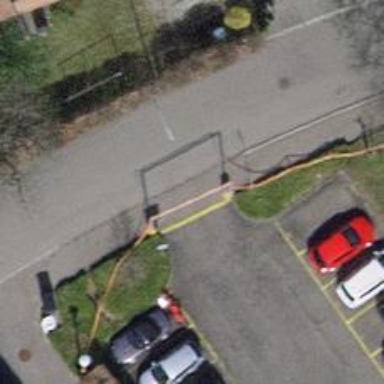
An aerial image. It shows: Parking aisle designated as service road.